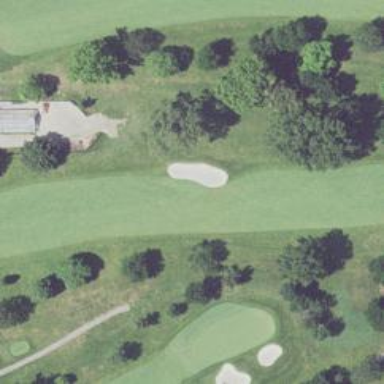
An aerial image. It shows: View of golf hole.